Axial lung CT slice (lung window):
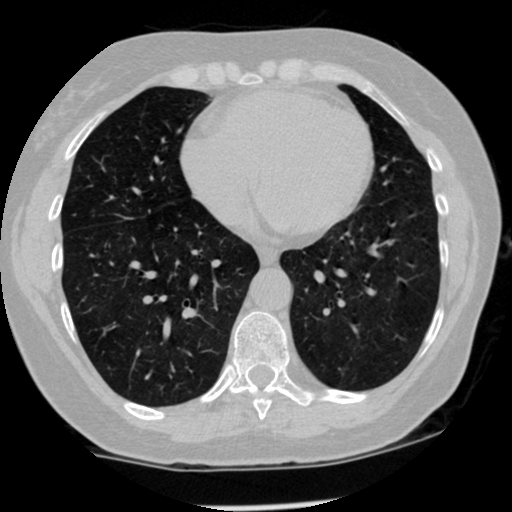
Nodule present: no